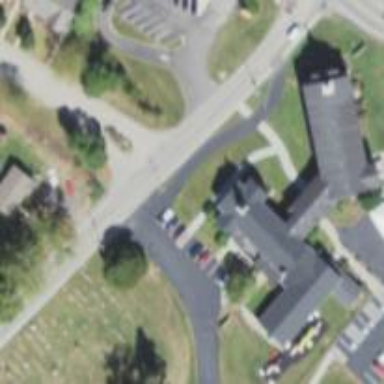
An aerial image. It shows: Building that serves as place of worship.